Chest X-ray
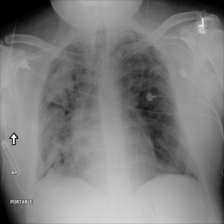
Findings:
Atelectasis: negative
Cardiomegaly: negative
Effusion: negative
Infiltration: positive
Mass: negative
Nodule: negative
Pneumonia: negative
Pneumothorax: negative
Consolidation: negative
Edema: negative
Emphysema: negative
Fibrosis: negative
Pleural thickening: negative
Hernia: negative